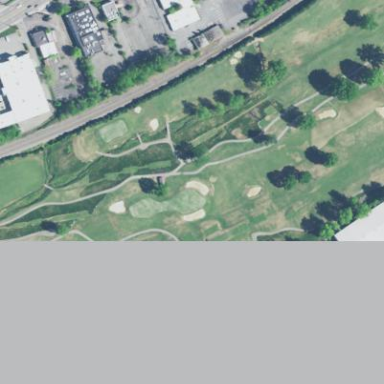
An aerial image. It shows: Grassy area designated as golf fairway.